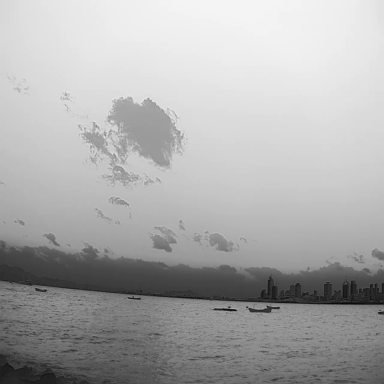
There are three bulk_carriers in the infrared image.